Aerial crown-view tile of a tropical tree (Barro Colorado Island, Panama), acquired 20240918:
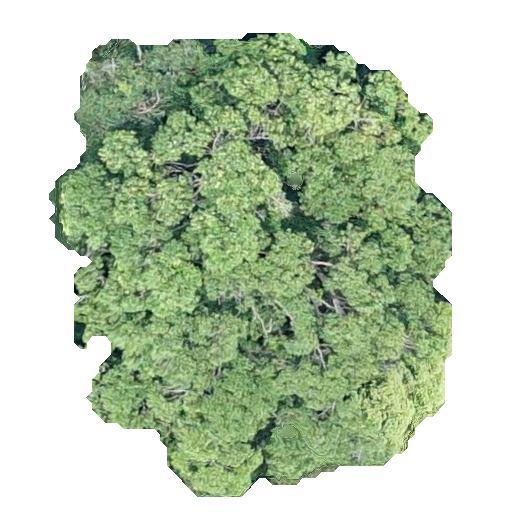
Species: Ocotea leptobotra
GBIF accepted scientific name: Ocotea leptobotra
Crown area: 227.716 m²